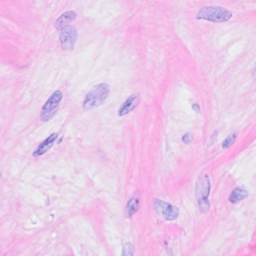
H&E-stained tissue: Breast